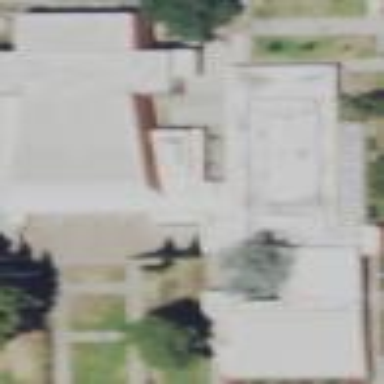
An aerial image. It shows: School building.